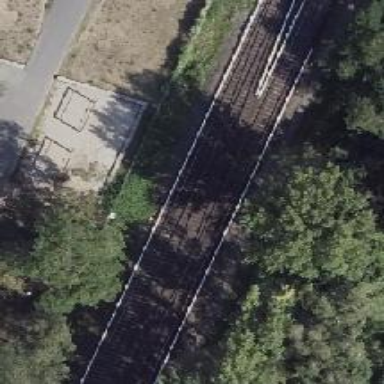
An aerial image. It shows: Light rail electrified railway.